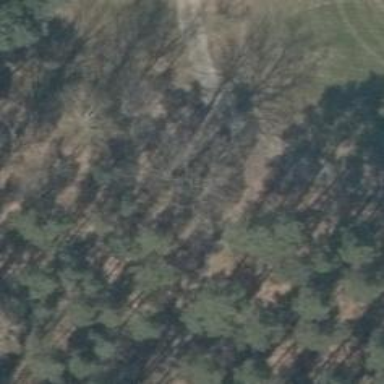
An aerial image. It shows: Track with grade 5 tracktype.